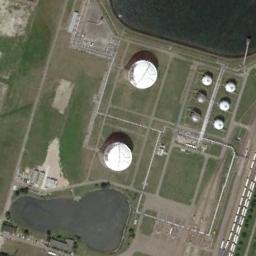
Label: storage tanks